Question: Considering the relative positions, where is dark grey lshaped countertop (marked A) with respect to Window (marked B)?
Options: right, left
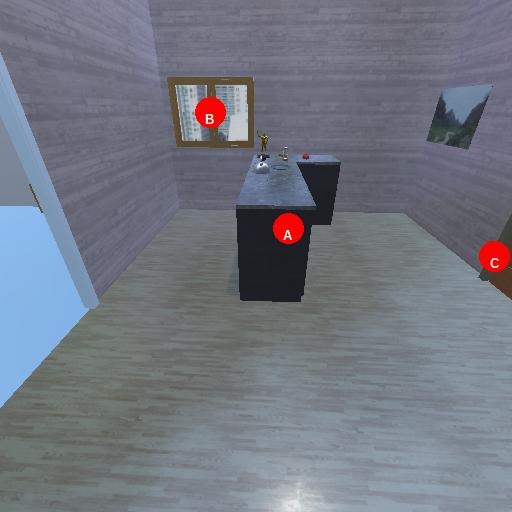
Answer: right